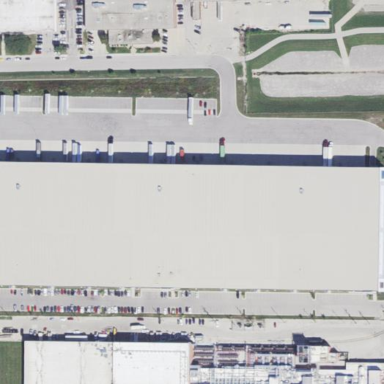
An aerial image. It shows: Warehouse building.